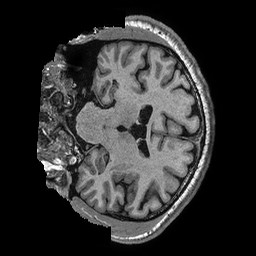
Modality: T1w
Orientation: coronal
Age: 40
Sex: male
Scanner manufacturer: ge
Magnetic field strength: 3 T
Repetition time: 0.006952 s
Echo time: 0.00292 s